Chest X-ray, PA view. Patient: 53 years old, sex M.
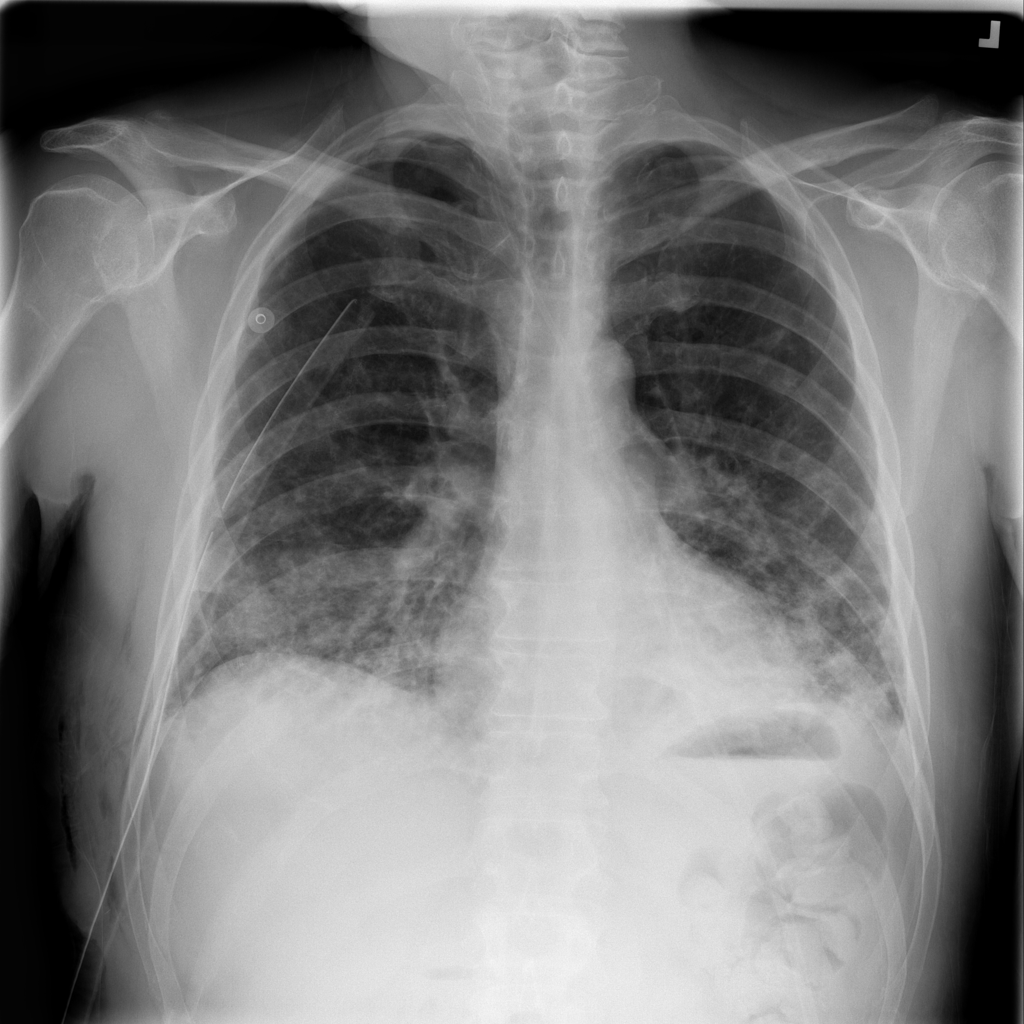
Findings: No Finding